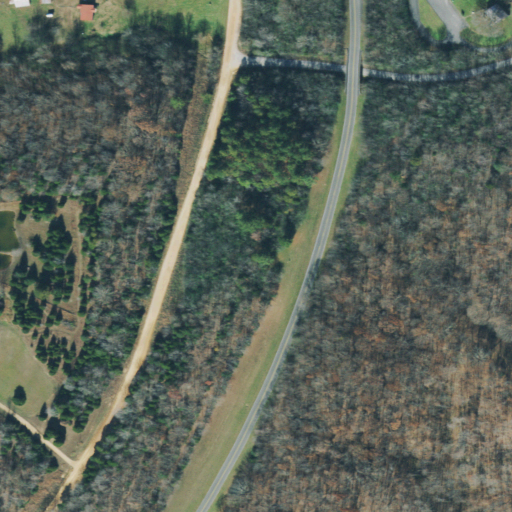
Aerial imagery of mountain in Tennessee named Kincade Hill containing deciduous forest, open development, mixed forest, pasture, and low intensity development